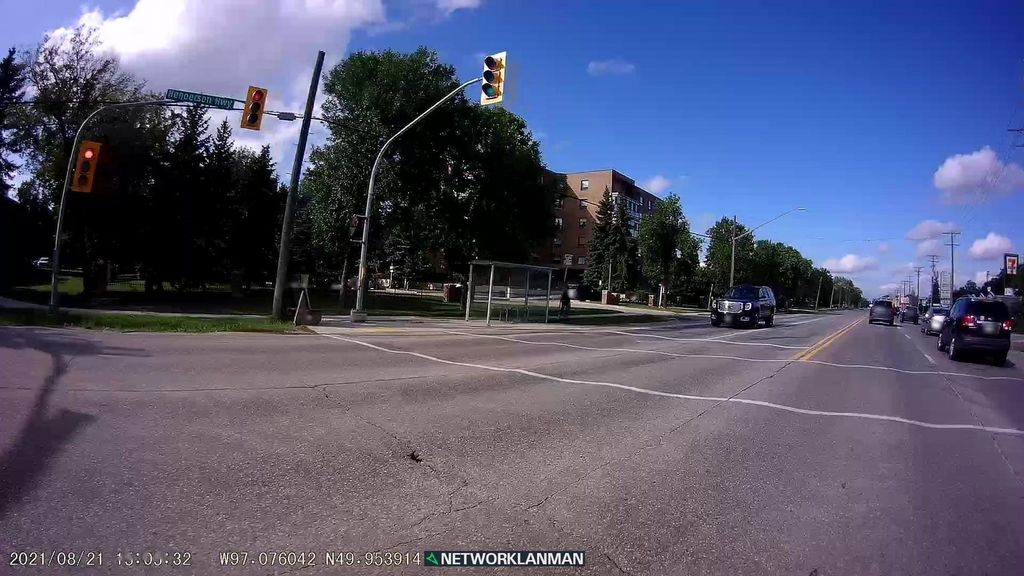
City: winnipeg